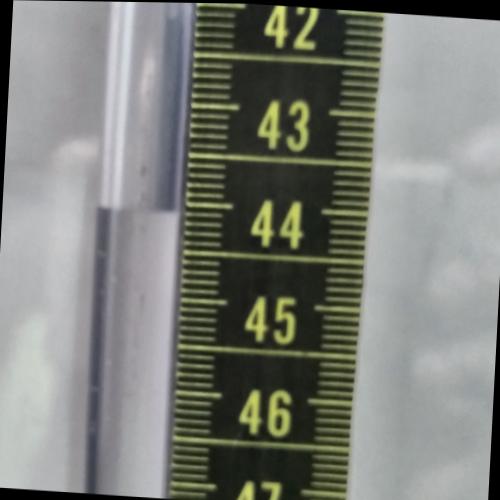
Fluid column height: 44.1 cm